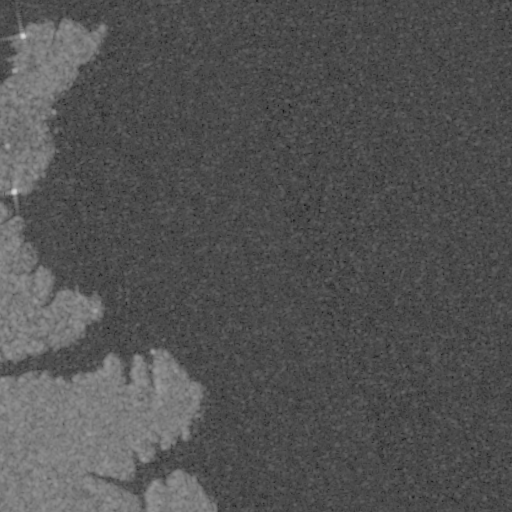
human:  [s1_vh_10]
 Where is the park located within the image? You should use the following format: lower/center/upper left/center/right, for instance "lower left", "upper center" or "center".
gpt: The park is located in the center left of the image.
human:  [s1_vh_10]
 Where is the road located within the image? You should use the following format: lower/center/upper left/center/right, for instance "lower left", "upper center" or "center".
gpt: The road is located in the left of the image.
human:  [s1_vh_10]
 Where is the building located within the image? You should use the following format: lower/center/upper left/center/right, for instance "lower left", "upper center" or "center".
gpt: The building is located in the left of the image.
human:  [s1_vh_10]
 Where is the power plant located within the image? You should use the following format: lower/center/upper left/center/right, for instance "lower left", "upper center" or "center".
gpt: There is no power plant in the image.

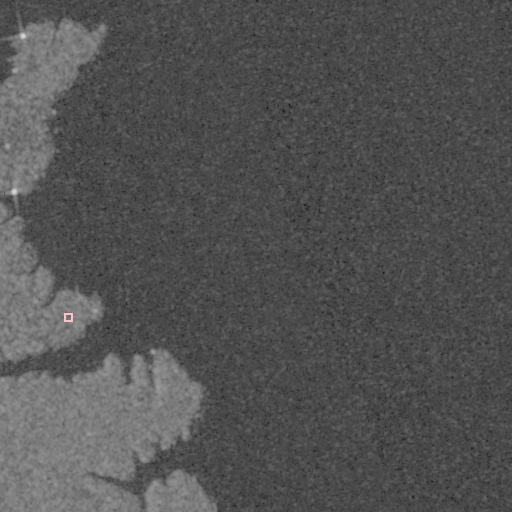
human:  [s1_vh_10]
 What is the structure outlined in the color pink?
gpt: The structure outlined in pink is a park.
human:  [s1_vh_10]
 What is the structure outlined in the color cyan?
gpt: There is no cyan outline.